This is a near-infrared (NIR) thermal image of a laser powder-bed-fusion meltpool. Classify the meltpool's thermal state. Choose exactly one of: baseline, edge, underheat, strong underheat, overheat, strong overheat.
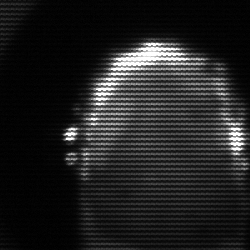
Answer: baseline